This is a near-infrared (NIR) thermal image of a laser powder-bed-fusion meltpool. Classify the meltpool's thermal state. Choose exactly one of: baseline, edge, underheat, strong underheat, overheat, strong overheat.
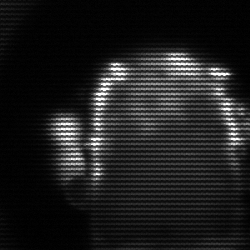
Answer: baseline